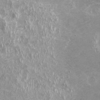
Label: not_dusty